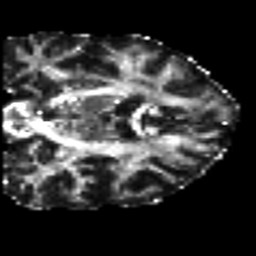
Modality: FA
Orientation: coronal
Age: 44
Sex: female
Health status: ill
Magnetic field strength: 3 T
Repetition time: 8.4 s
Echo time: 0.0926 s